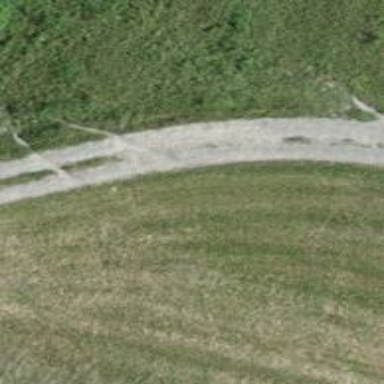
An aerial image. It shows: Track with grade2 tracktype.